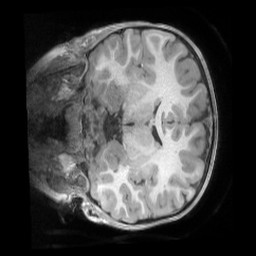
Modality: T1w
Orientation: coronal
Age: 4
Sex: male
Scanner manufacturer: siemens
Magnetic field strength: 3 T
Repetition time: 2.53 s
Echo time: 0.00164 s